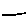
Label: line